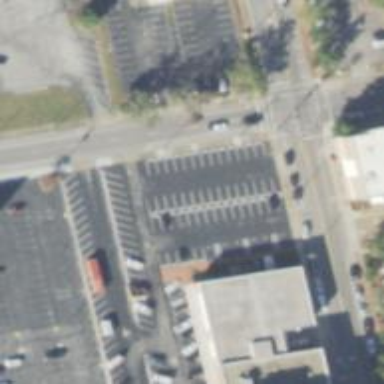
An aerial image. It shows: Parking space is available.